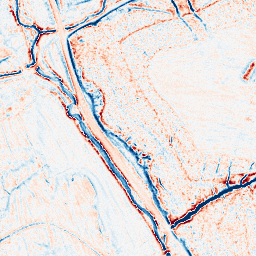
Category: edge_preserving
Decomposition family: anisotropic_diffusion
Decomposition parameters: iterations: 20
kappa: 10
gamma: 0.1
Upsampling method: bspline
Upsampling parameters: scale: 4
Upsampling scale: 4